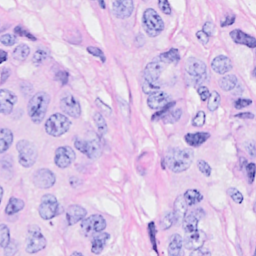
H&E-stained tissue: Breast